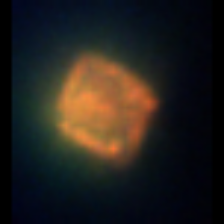
Taxon: Heterocapsa
Group: Dinoflagellates